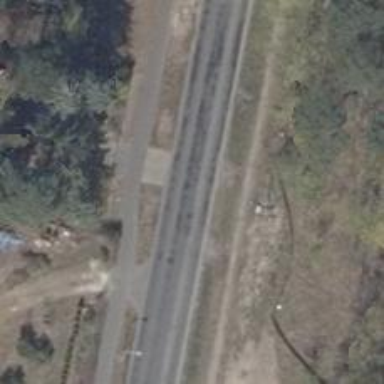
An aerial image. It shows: Secondary road with asphalt surface. It features separate sidewalks on both sides and lane markings.